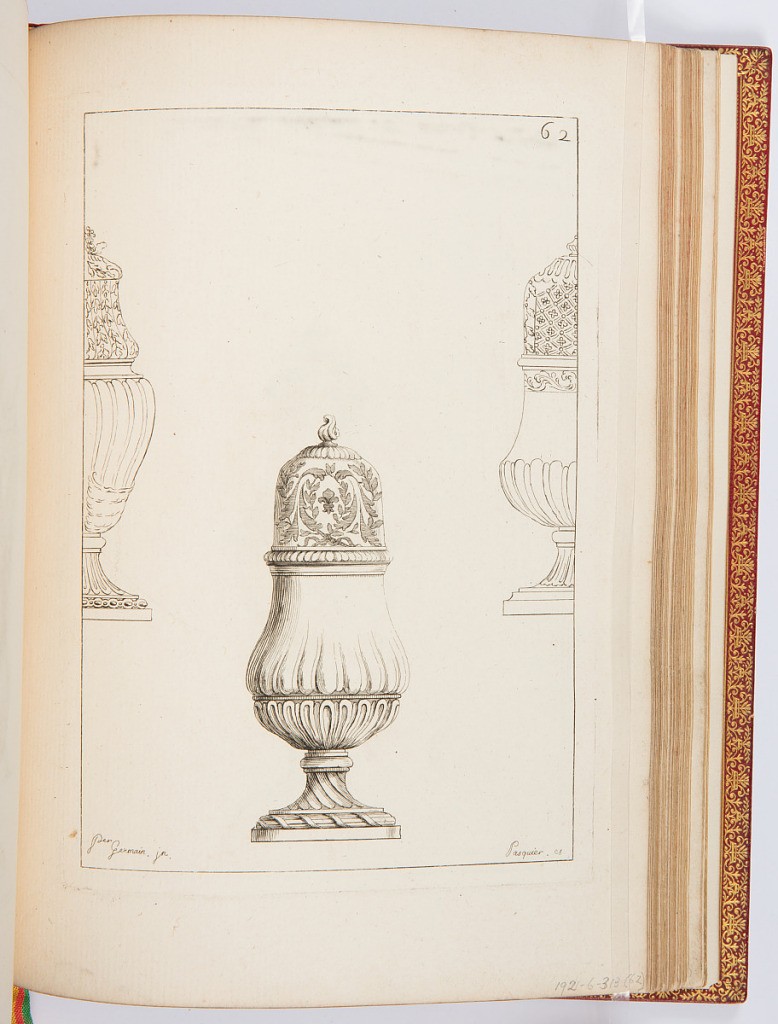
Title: Sucrier
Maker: Pierre Germain, French, 1703 - 1783
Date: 1748
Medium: Etching on laid paper
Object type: Print
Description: Design for three sugar shakers with etched decoration, gadrooning, and bound reed ornamentation. The plate is signed and numbered.